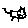
Label: cat